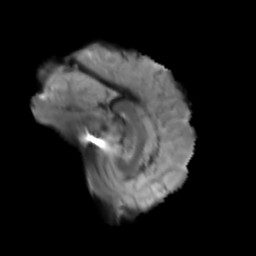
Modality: T2w
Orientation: sagittal
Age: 42
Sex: male
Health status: healthy
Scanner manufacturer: siemens
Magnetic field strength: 3 T
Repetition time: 3.6 s
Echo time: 0.092 s